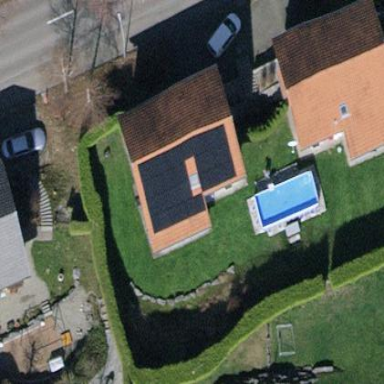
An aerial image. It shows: Simple house.